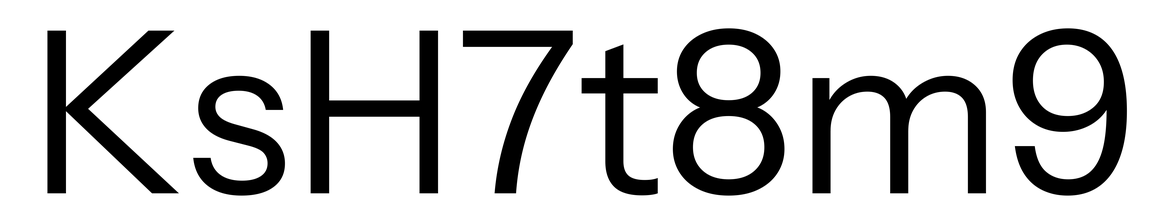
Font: InstrumentSans_Regular